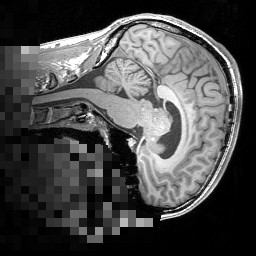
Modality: T1w
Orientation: sagittal
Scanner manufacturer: siemens
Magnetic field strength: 3 T
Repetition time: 1.5 s
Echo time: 0.00291 s